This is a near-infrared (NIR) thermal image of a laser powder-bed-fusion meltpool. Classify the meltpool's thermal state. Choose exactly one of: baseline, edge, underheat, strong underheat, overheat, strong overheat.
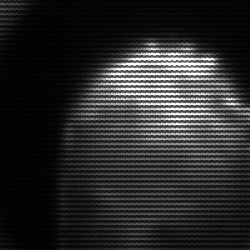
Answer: edge